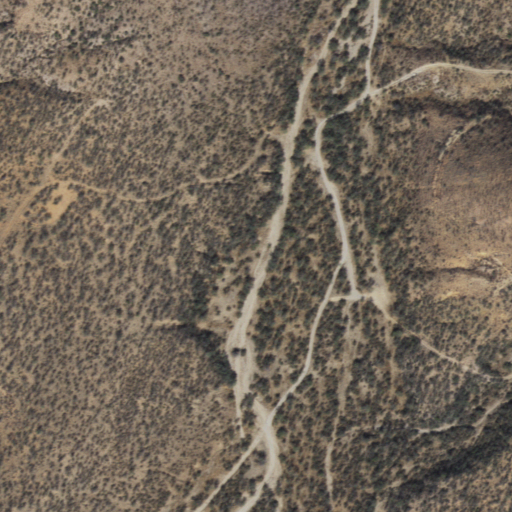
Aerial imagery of valley in Arizona named McCafferty Canyon containing shrub and grassland